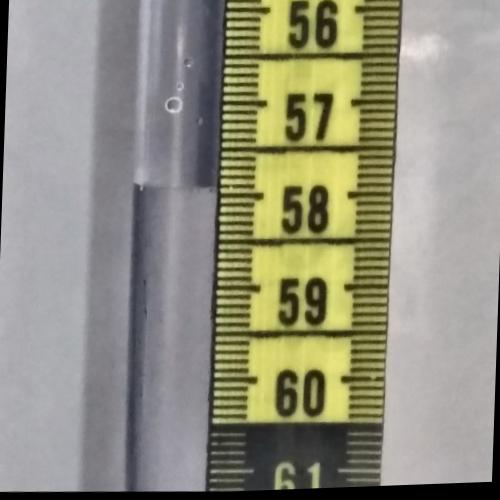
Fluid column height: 57.9 cm